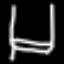
Label: bed